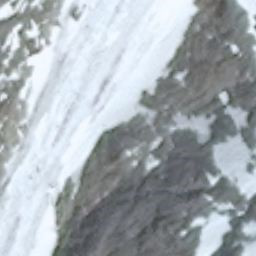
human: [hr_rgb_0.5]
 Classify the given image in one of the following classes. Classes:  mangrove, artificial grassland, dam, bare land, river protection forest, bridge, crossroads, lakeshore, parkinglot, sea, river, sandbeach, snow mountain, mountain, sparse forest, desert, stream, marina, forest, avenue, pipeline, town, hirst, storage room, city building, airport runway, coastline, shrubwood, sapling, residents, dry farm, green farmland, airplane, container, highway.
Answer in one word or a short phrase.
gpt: snow mountain